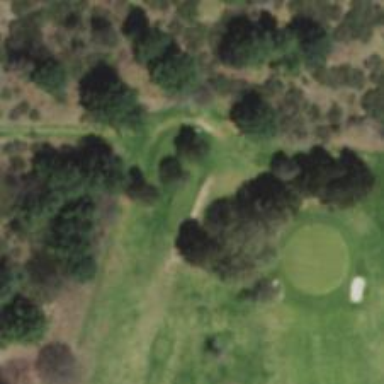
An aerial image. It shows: Golf tee.